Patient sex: M
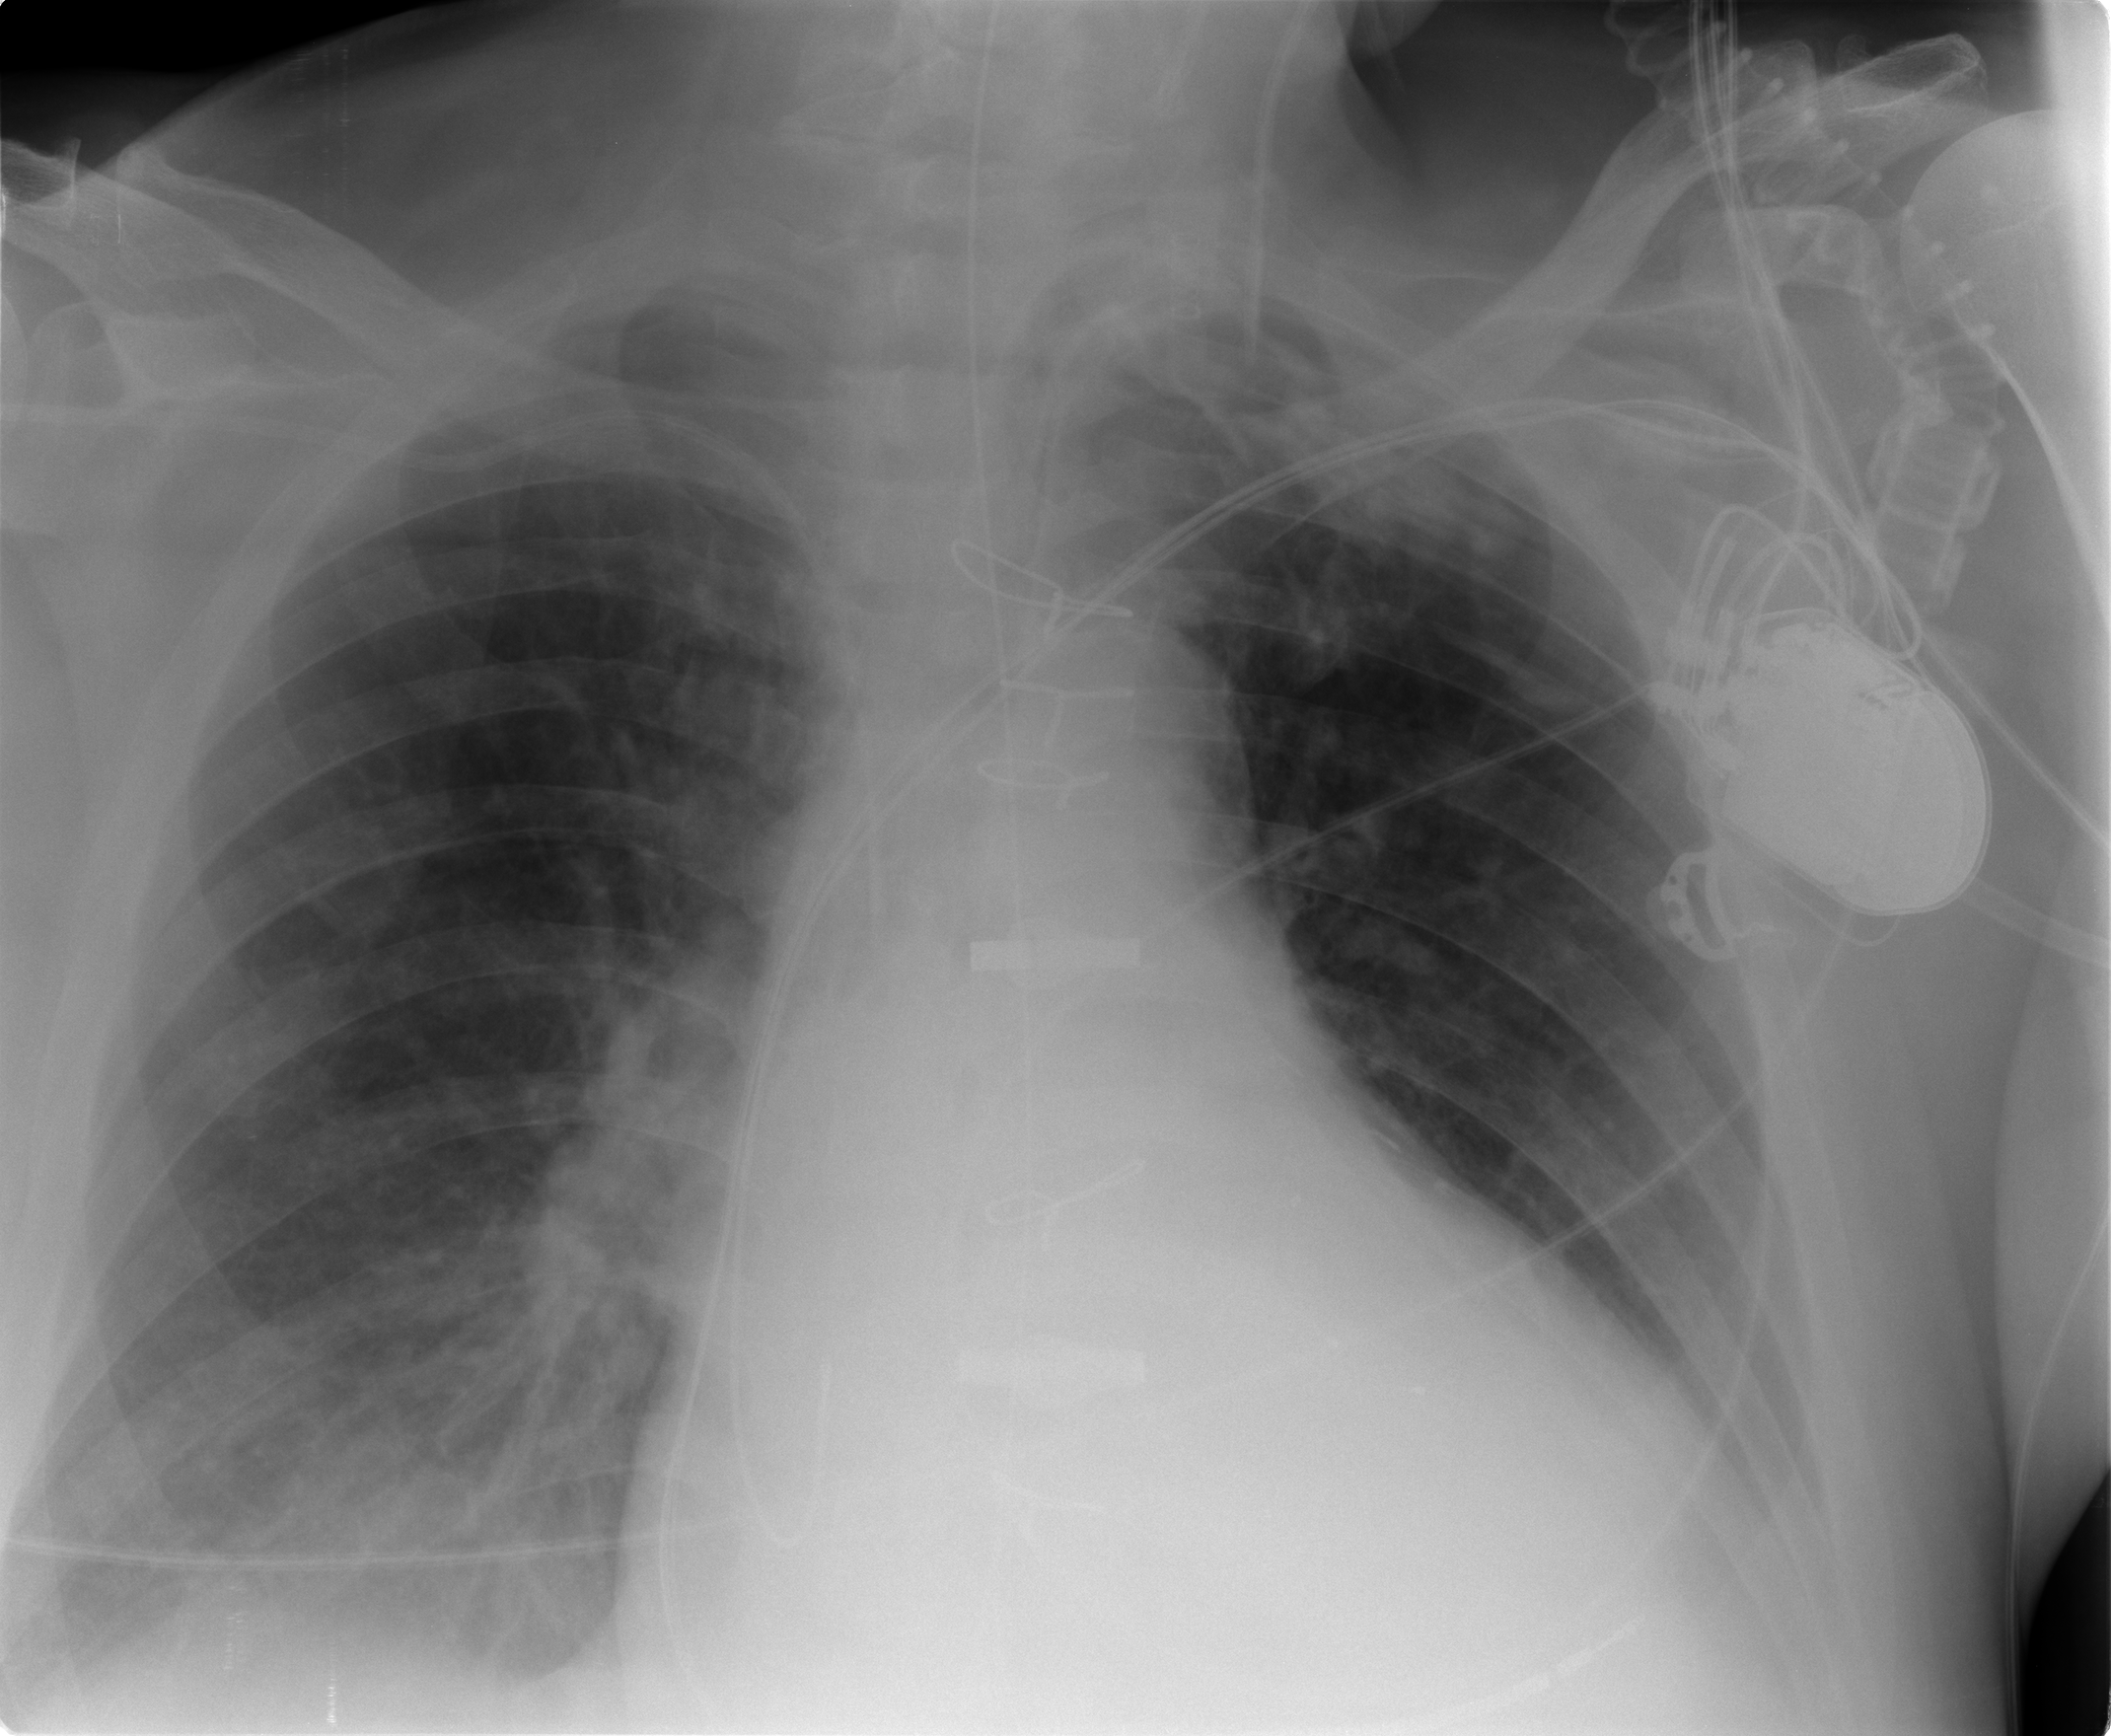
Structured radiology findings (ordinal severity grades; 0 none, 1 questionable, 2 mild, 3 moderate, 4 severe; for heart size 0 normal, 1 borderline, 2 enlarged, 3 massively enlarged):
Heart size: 2
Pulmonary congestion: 2
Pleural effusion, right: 2
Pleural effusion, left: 2
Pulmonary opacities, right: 2
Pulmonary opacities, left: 0
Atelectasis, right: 2
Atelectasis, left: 2